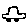
Label: car